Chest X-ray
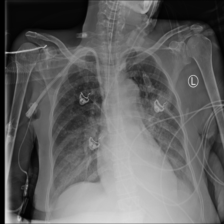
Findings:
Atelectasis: positive
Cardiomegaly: negative
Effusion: negative
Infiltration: positive
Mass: negative
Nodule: negative
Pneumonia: negative
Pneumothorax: negative
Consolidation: positive
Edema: negative
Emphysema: negative
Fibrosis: negative
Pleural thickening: negative
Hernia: negative